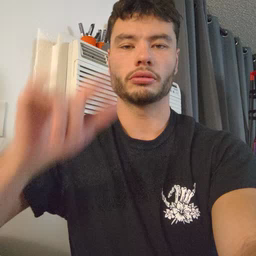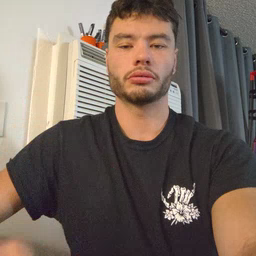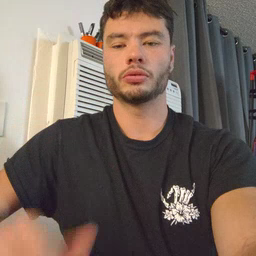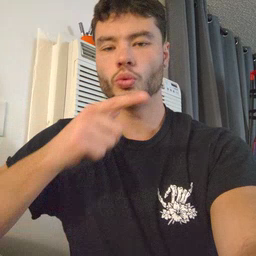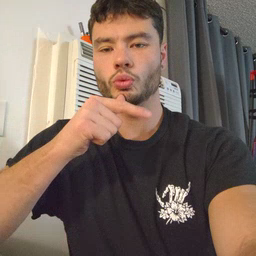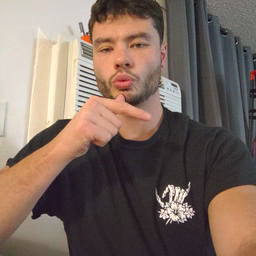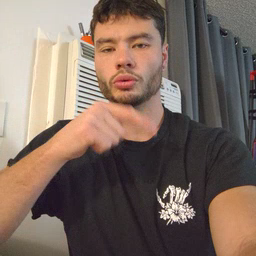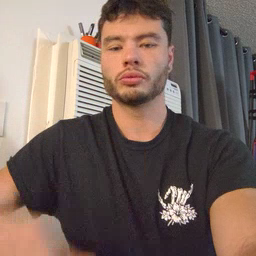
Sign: who